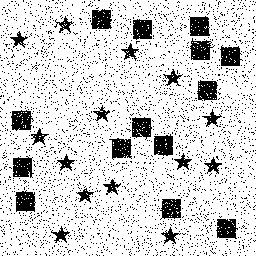
Squares: 14
Triangles: 0
Stars: 14
Total shapes: 28